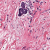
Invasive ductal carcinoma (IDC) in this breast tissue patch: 0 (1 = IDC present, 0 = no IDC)